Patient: sex M, age 26
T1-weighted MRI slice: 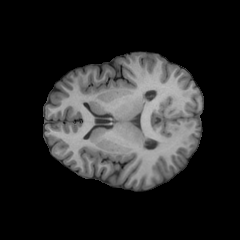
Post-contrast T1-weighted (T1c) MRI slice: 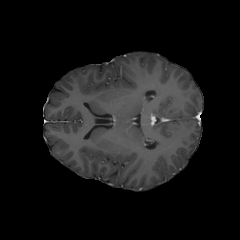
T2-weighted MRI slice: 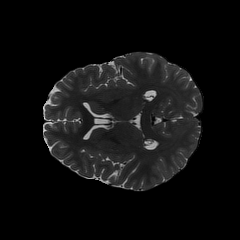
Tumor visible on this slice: no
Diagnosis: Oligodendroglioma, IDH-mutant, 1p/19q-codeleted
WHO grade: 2